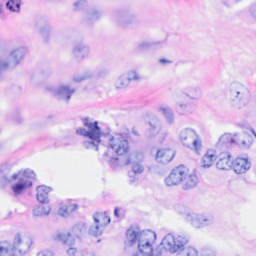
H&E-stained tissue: Breast